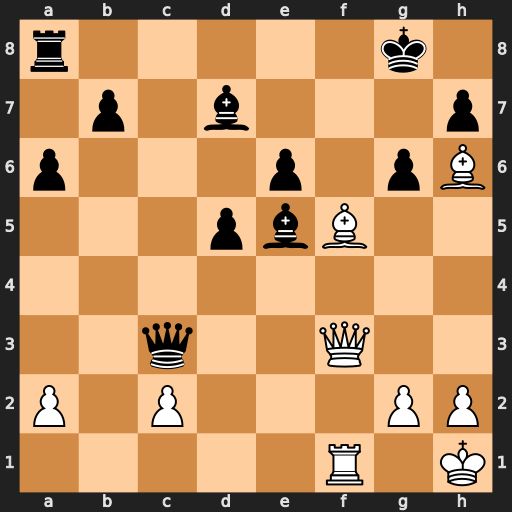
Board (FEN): r5k1/1p1b3p/p3p1pB/3pbB2/8/2q2Q2/P1P3PP/5R1K
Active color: w
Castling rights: -
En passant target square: -
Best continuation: Bxe6+ Bxe6 Qf8+ Rxf8 Rxf8#